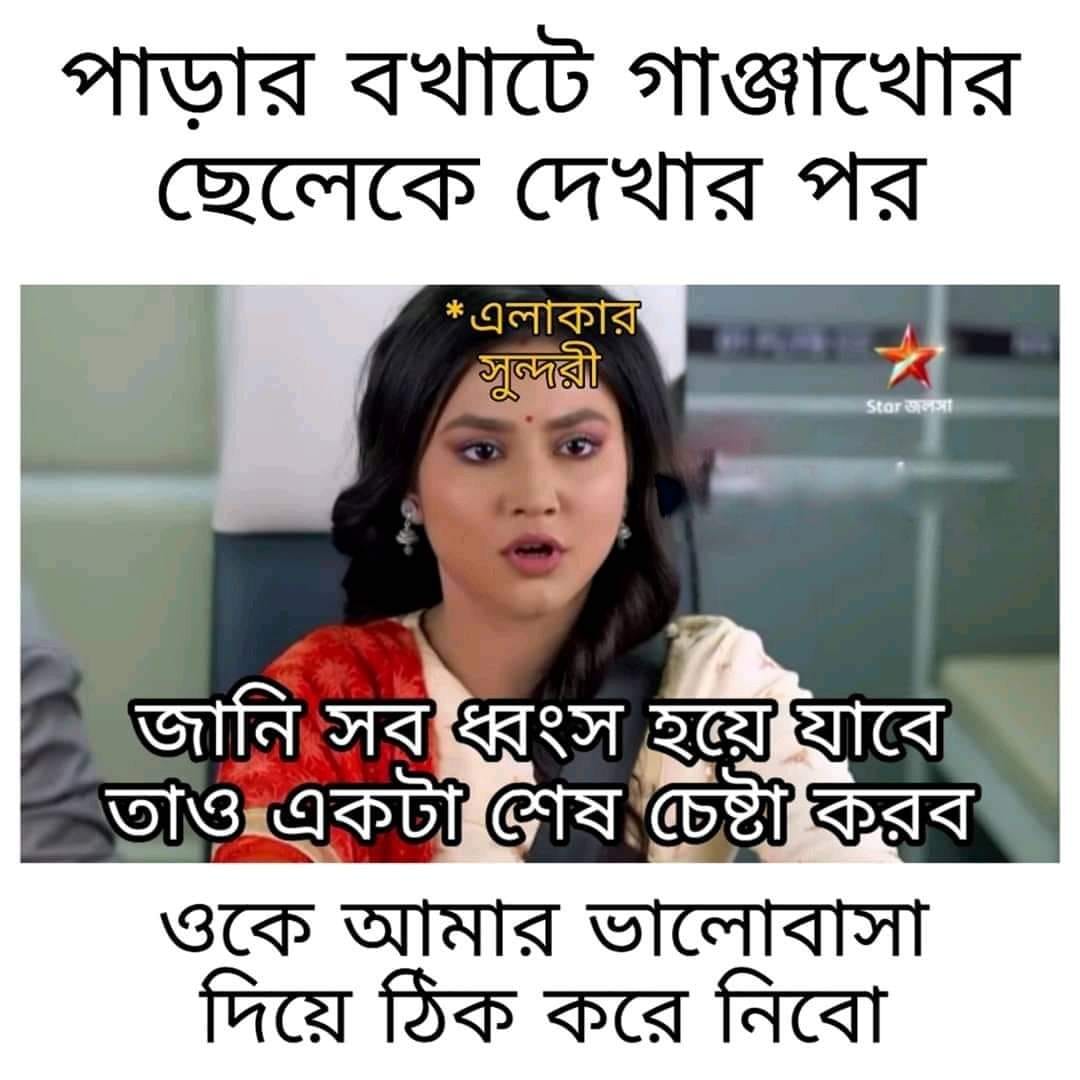
Caption: পাড়ার বখাটে গাঞ্জাখোর ছেলেকে দেখার পর    *এলাকার সুন্দরী     জানি সব ধ্বংস হয়ে যাবে   তাও একটা শেষ চেষ্টা করব     ওকে আমার ভালবাসা দিয়ে ঠিক করে নিবো
Label: hate